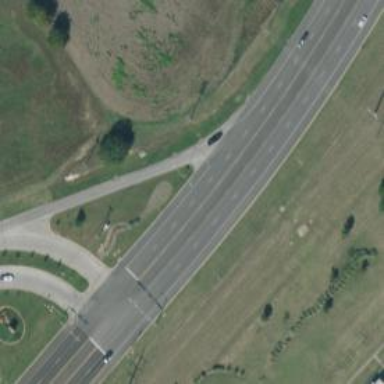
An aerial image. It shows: Secondary link road.